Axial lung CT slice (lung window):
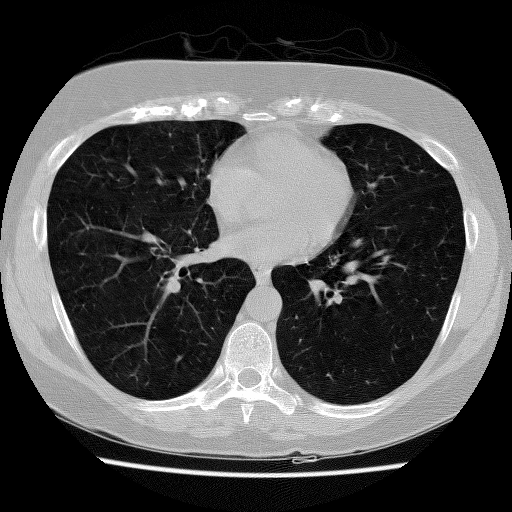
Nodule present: no